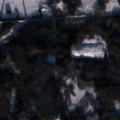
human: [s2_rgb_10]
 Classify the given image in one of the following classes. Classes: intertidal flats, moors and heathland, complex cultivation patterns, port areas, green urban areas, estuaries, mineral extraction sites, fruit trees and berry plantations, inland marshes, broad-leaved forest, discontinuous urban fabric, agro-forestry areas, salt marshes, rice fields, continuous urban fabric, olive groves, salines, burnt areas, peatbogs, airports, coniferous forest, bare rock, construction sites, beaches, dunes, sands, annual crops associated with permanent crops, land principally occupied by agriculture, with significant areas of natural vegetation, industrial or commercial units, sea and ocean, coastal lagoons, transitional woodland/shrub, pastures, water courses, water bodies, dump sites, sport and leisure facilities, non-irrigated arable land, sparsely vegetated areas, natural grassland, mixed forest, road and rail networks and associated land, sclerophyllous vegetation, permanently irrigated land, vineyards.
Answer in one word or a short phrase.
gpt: non-irrigated arable land, land principally occupied by agriculture, with significant areas of natural vegetation, coniferous forest, mixed forest